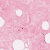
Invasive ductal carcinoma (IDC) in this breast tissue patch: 0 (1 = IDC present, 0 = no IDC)